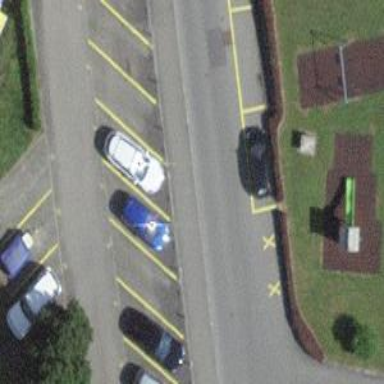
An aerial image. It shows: Diagonal parking surface area.